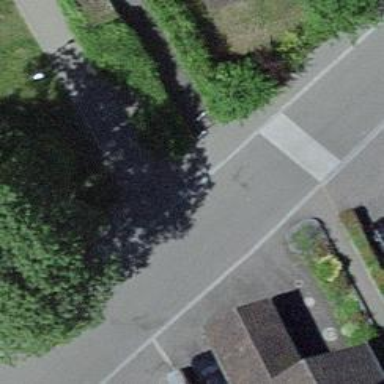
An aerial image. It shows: Cycle barrier.